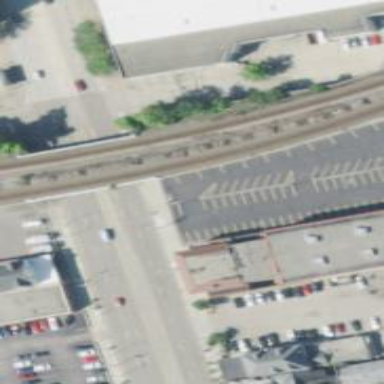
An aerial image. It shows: Railway tracks on embankment.